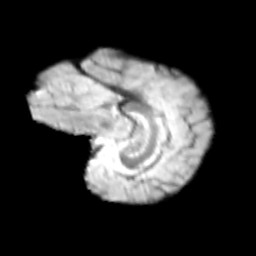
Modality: T2w
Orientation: sagittal
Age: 12
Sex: female
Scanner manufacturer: siemens
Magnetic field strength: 3 T
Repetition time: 3.8 s
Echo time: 0.07 s